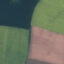
Land use / land cover: AnnualCrop